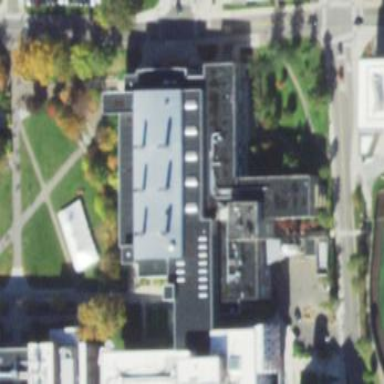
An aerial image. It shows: View of university building.